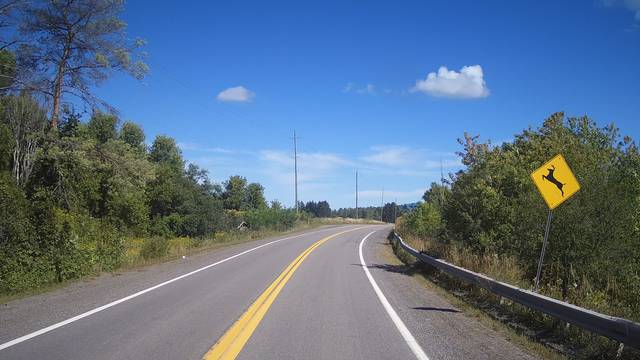
Region: Canada
Coordinates: 44.968, -75.825